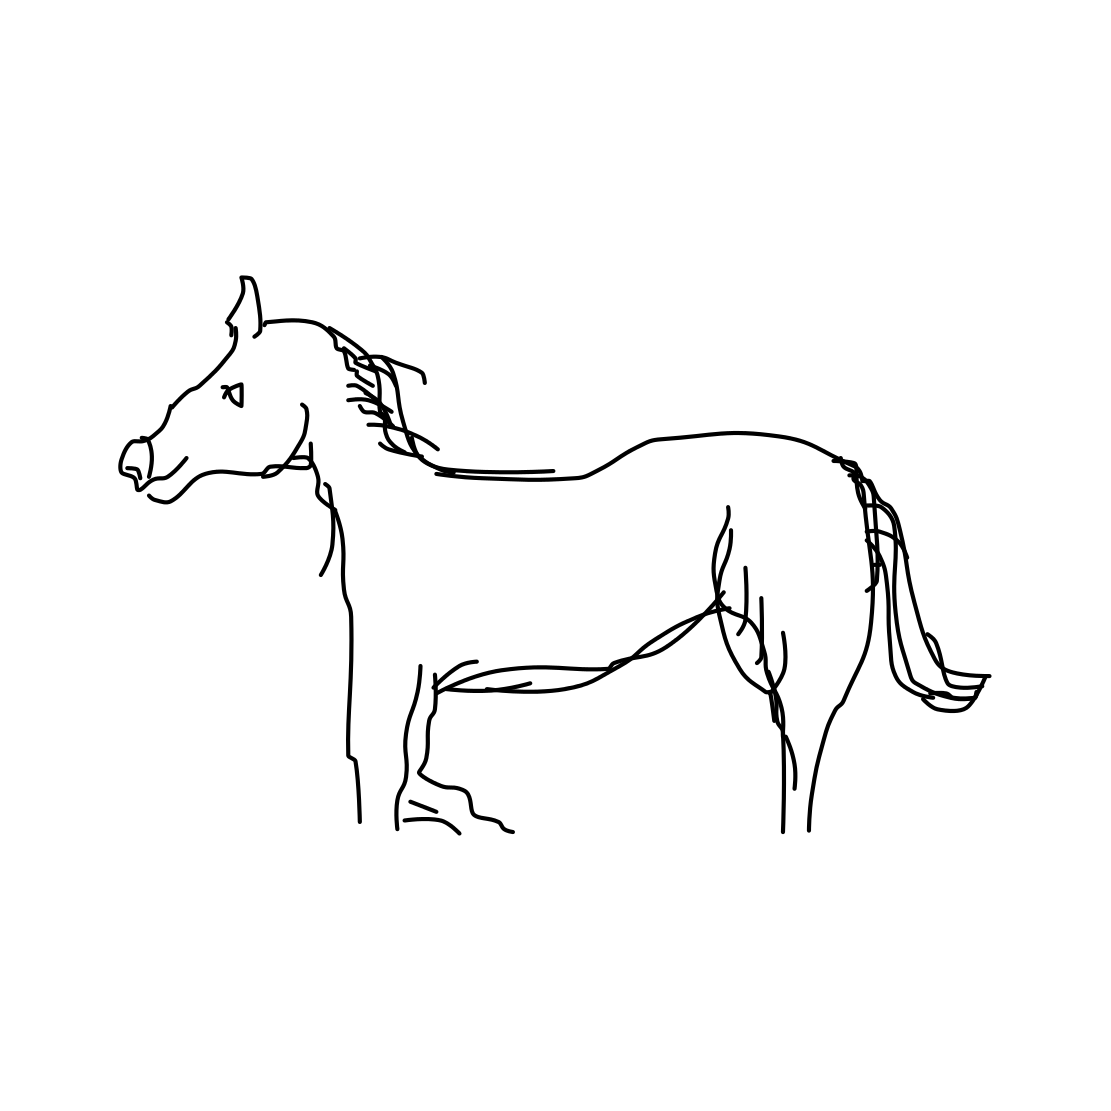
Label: horse